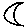
Label: moon